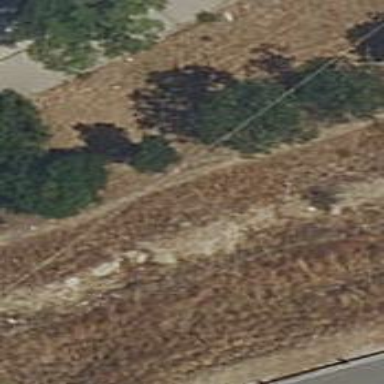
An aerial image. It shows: Power line is depicted.